Interaction volume radius: 10 \u00c5
Interaction volume height: 10 \u00c5
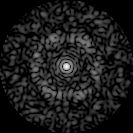
Disorder parameter: 0.8265